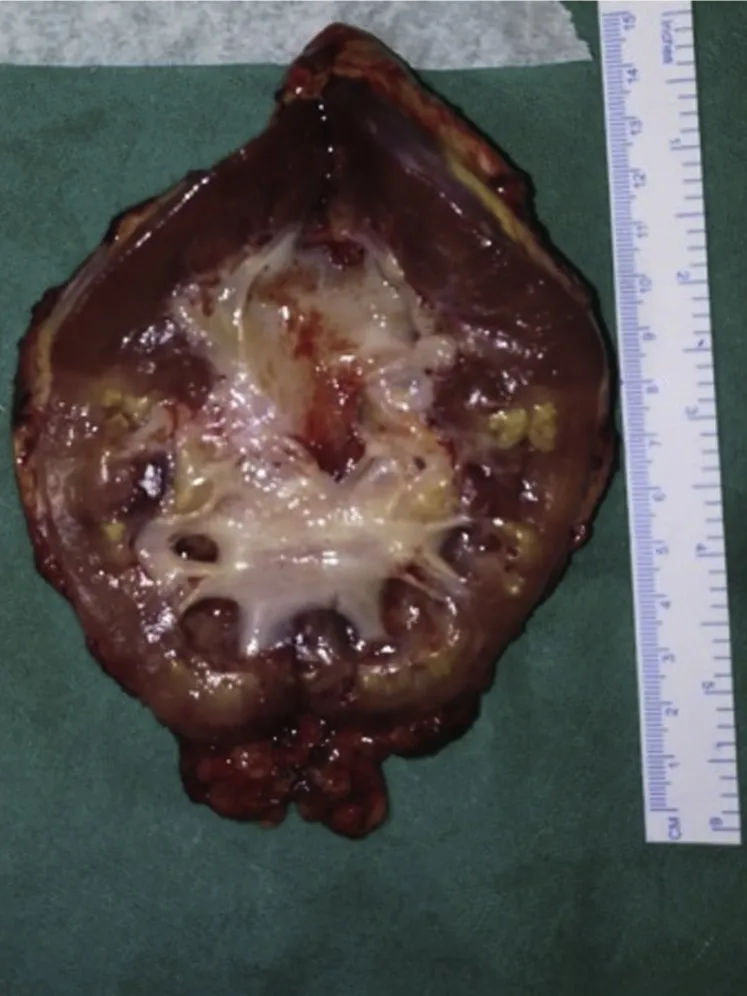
Nephrectomy specimen showing pyelonephritic changes in mid and lower pole.
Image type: medical_photograph (other_medical_photograph)